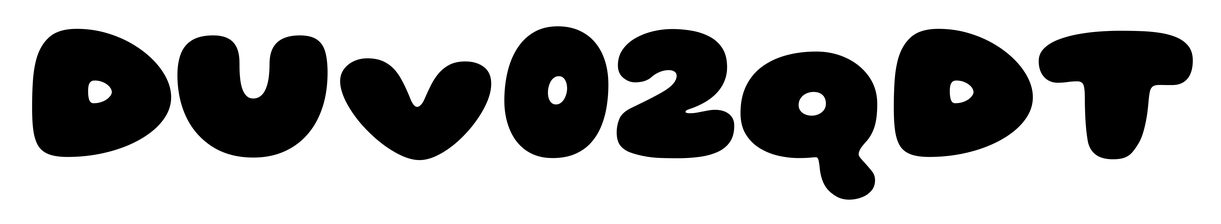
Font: Gluten_Black